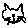
Label: cat